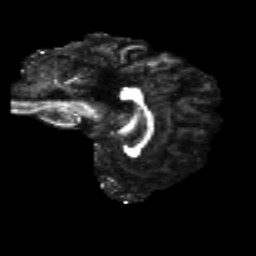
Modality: FA
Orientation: sagittal
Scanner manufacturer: siemens
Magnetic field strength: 3 T
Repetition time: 4.16 s
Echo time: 0.0806 s